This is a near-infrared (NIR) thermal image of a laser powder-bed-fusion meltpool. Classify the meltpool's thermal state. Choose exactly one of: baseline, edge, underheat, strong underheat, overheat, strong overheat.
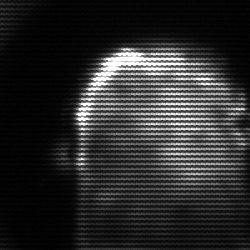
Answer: baseline